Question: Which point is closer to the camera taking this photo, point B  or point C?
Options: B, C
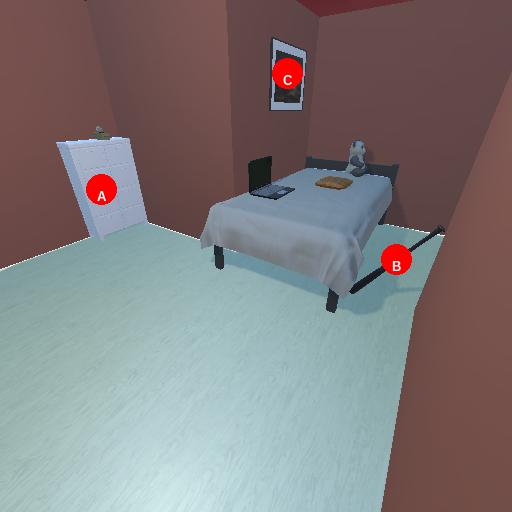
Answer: B